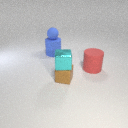
large blue rubber cylinder below small blue rubber sphere